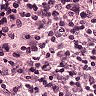
Metastatic tissue present: no